Aerial crown-view tile of a tropical tree (Barro Colorado Island, Panama), acquired 20240918:
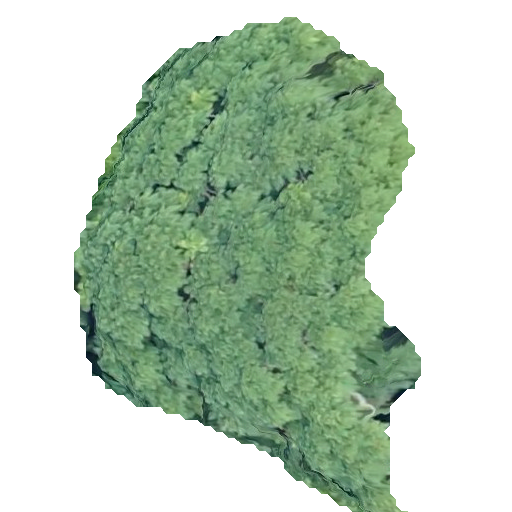
Species: Jacaranda copaia
GBIF accepted scientific name: Jacaranda copaia
Crown area: 184.362 m²